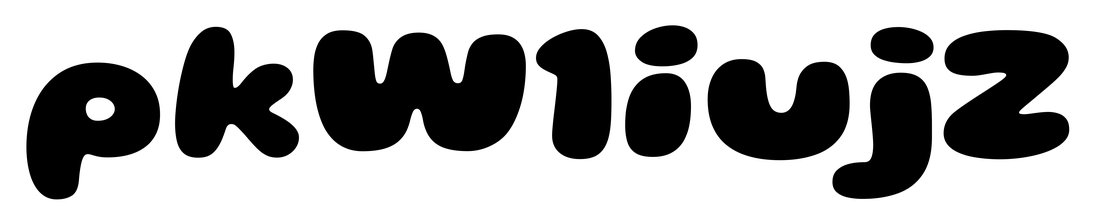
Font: Gluten_Black